Interaction volume radius: 10 \u00c5
Interaction volume height: 35 \u00c5
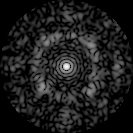
Disorder parameter: 0.7084